Field crop: maize
Growth stage: 2
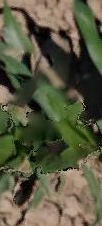
Species: maize